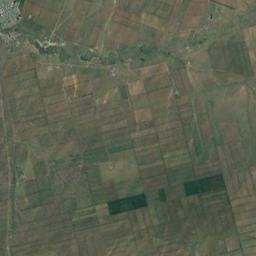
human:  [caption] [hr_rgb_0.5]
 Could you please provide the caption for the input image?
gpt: Many neatly arranged dark green, light green and brown mixed sized rectangular farm fields .

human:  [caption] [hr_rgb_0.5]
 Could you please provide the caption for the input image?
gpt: Lots of green rectangular farmlands are neatly arranged on the ground .

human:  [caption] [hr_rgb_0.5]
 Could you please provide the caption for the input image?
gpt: There are many neat rows of rectangular farmlands .

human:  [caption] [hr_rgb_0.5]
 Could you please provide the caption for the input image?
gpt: There are some deep green and light green rectangular farmland .

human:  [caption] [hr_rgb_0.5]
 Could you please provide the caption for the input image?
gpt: There are many brown and some green rectangular farmlands .